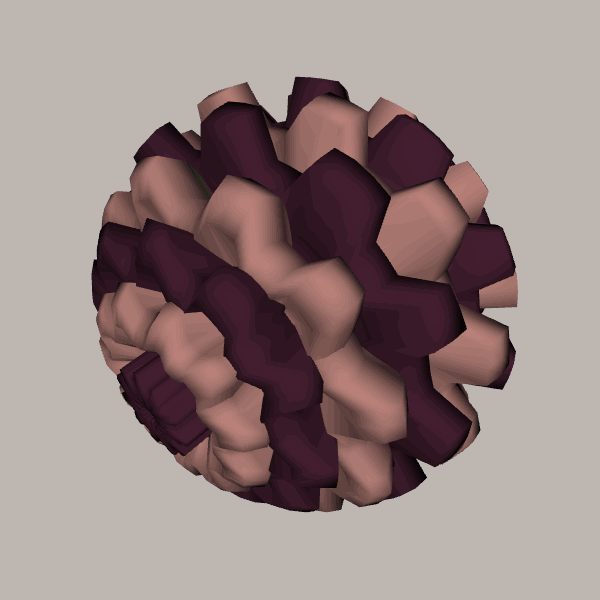
Background: light